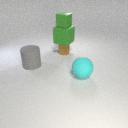
small brown rubber cylinder to the right of large gray rubber cylinder